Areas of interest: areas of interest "Comprehensive Gymnasium"
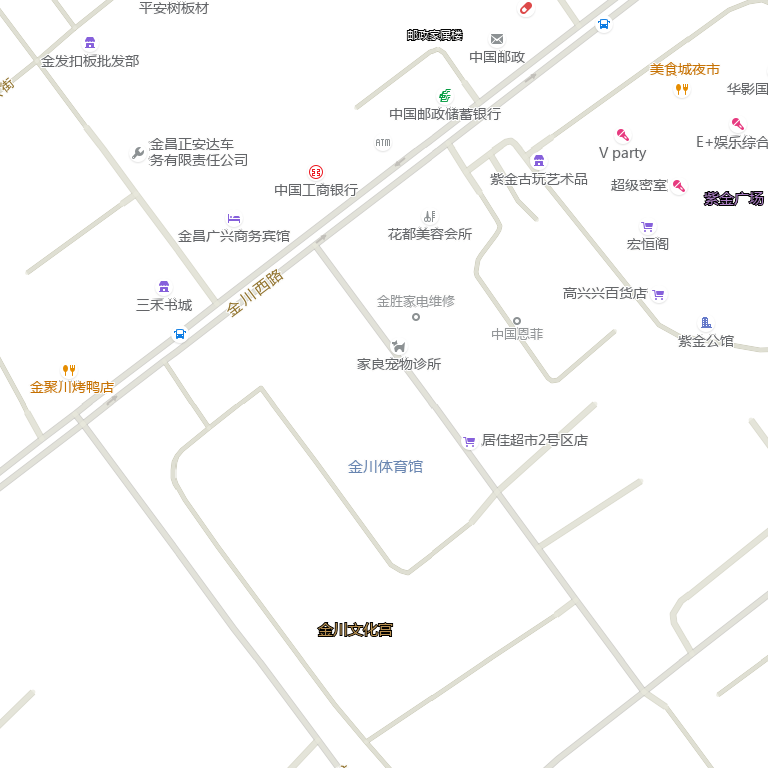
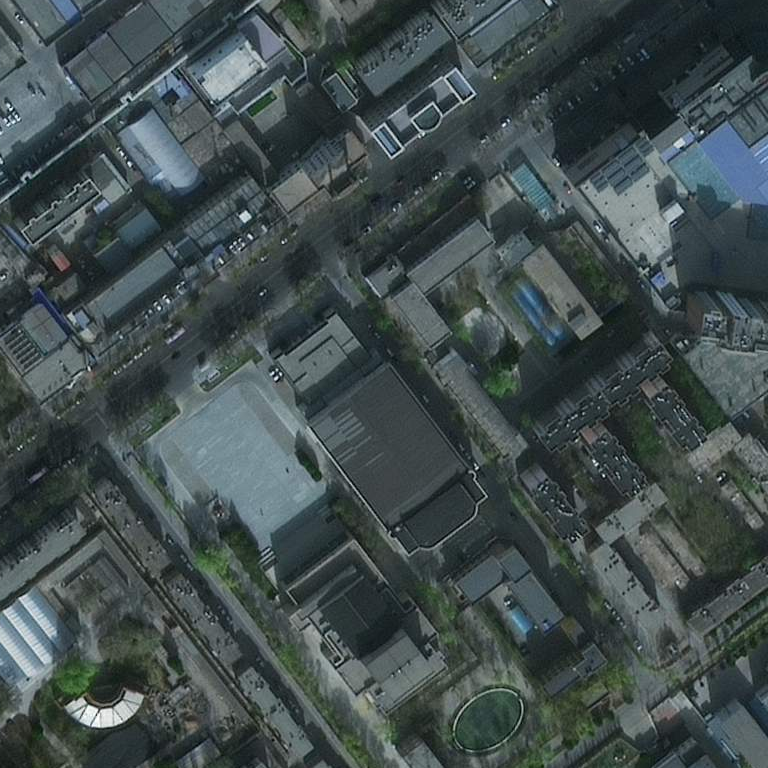